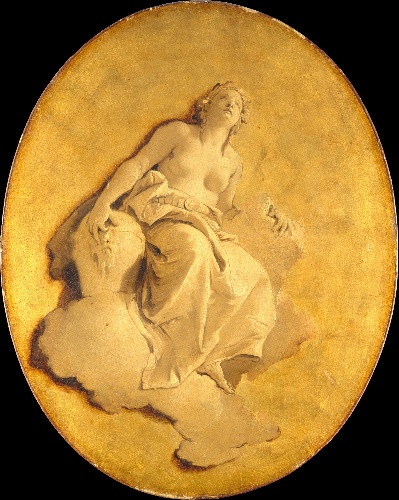
Title: A Female Allegorical Figure
Artist: Giovanni Battista Tiepolo
Artist bio: Italian, Venice 1696–1770 Madrid
Date: 1740–50
Object type: Painting, grisaille
Classification: Paintings
Medium: Oil on canvas, gold ground
Dimensions: Oval, 32 x 25 3/8 in. (81.3 x 64.5 cm)
Department: European Paintings
Credit line: Bequest of Lore Heinemann, in memory of her husband, Dr. Rudolf J. Heinemann, 1996
Accession year: 1997
Repository: Metropolitan Museum of Art, New York, NY
Tags: Female Nudes|Allegory